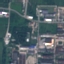
Land use / land cover class: Industrial